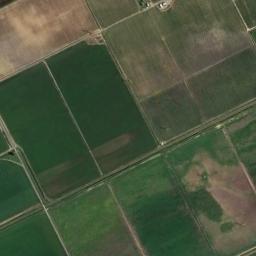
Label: rectangular_farmland